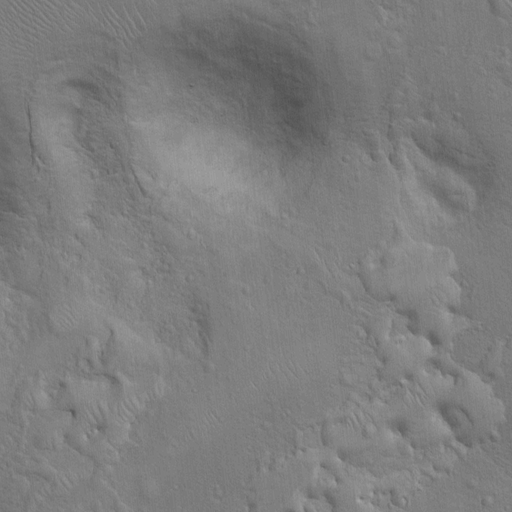
Objects detected: cone, cone, cone, cone